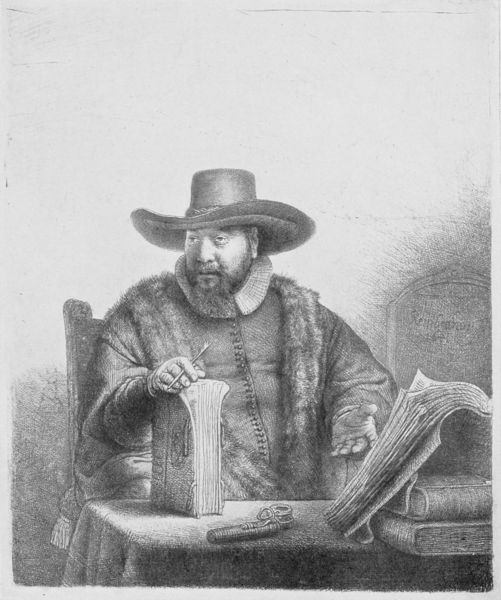
Titel: Cornelius Claesz Anslo
Künstler: Harmensz van Rijn Rembrandt
Schlagwörter: hand, mann, weiß, finger, hut, schwarz, stuhl, tisch, zeichnung, bart, jacke, augen, pelz, hände, porträt, mantel, kaufmann, fell, bücher, lehne, unterhaltung, kinnbart, buch, schnitt, schraffur, waffe, schriftsteller, backenbart, bleistift, stift, schreiben, holländisch, schreiber, frage, pistole, tabak, cowboyhut, mante, rechnen, 1500